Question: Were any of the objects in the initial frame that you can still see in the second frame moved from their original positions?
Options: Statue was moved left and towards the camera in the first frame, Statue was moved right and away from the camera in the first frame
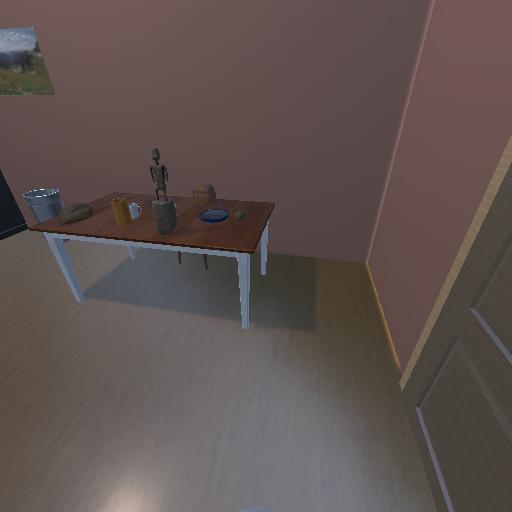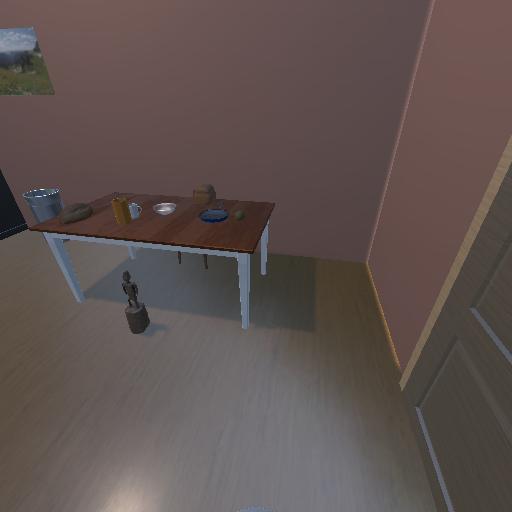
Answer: Statue was moved left and towards the camera in the first frame